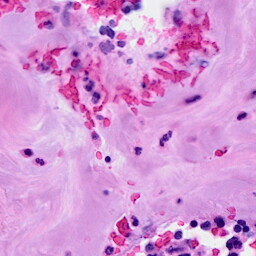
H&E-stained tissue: Breast